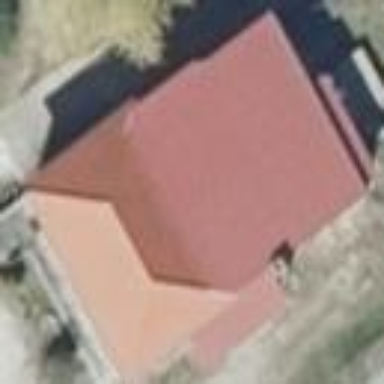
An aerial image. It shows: Building with flat roof painted red.